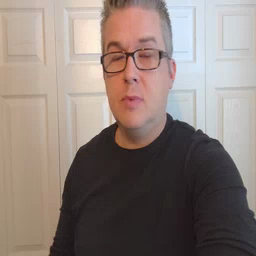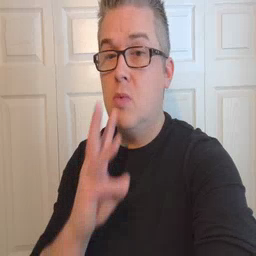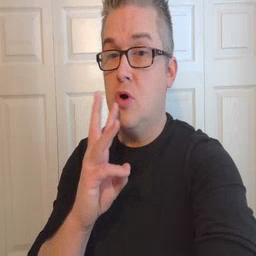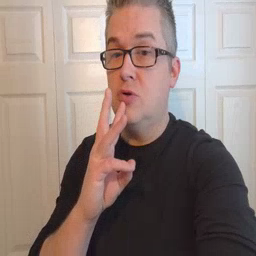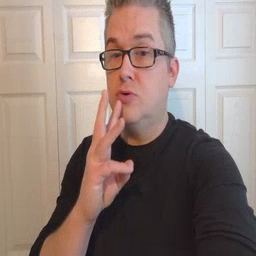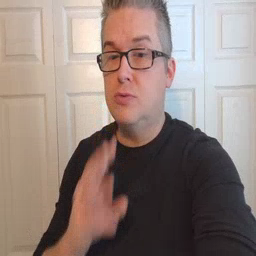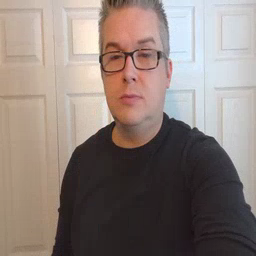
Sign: water